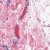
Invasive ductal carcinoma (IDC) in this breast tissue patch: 0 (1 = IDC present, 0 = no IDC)